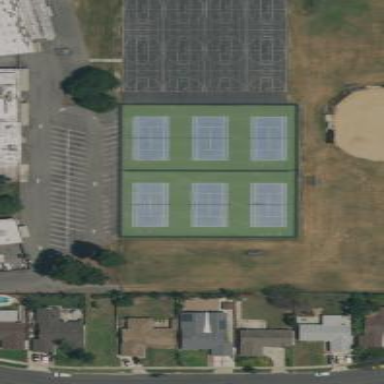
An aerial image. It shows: Tennis court on pitch.